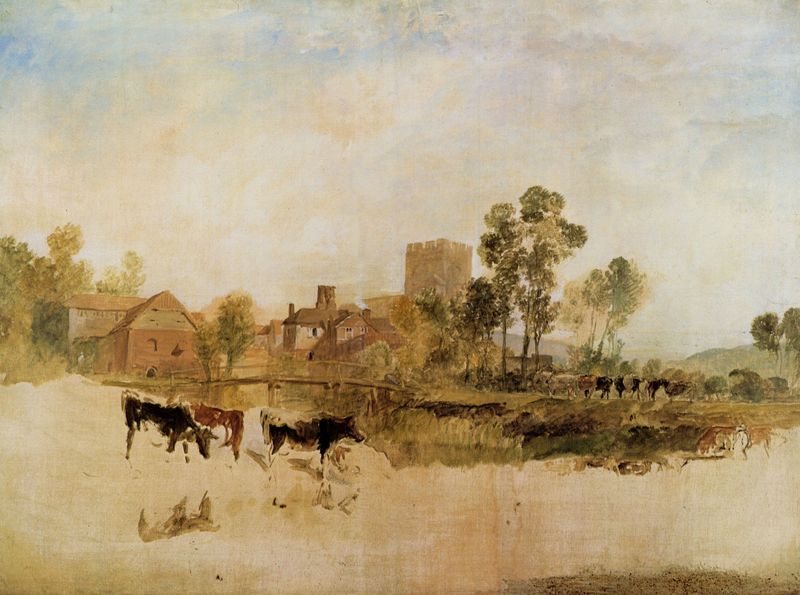
Titel: Mühle und Kirche in Goring
Künstler: William Turner
Standort: London
Institution: Tate Gallery
Schlagwörter: baum, blau, dunkel, feder, gemälde, himmel, mann, meer, schatten, wasser, weiß, wolken, aquarell, bäume, fluss, grün, landschaft, see, stadt, teich, ufer, braun, fenster, hell, licht, pastell, schwarz, skizze, stroh, zeichnung, dach, gras, haus, rasen, schloss, tier, tiere, weg, wiese, wolke, zaun, malerei, trinken, niederlande, bach, feld, horizont, häuser, hügel, kühe, natur, spiegelung, vieh, weide, brücke, busch, kirche, sonne, wasserspiegelung, land, wole, england, wald, bauern, pferd, pferde, turm, weiher, strand, papier, ort, studie, acker, dorf, dächer, tag, herde, hügle, kuh, rind, bauernhof, hof, koppel, weis, blue, white, black, country, green, painting, windows, reflection, brown, plant, zinnen, ruine, rinder, burg, reetdach, scheune, idyll, festung, koloriert, tümpel, lanfschaft, lanschaft, cloud, clouds, food, sky, tree, tonig, building, field, hill, hills, house, lake, landscape, nature, sand, water, stall, houses, roof, tower, trees, village, gehöft, landwirtschaft, grass, river, plants, drawing, ochsen, stiere, castle, impressionism, animals, dogs, sketch, scene, bridge, meadow, pasture, town, still life, outside, rural, spring, pastoral, vorzeichnung, wei´, horizontale, buildings, watercolor, dor, ställe, zeichnnung, wehrturm, wassermühle, animal, bush, cattle, cow, cows, farm, horse, mill, pond, lanscape, canvas, sheep, pferse, chimney, flock, grazing, herd, range, externa, landschaftbild, mittelbetonung, zurm, poor, nicht fertig, drinking, städt, beuern, barn, kühr, countryside, freedom, swimming, channel, farmhouse, bluie, bauernhpf, herdel, reed, wading, milking, bergfried, kuhherde, more cows, el-hamra, watering hole, reeet, chimney stacks, nature-morte